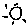
Label: sun